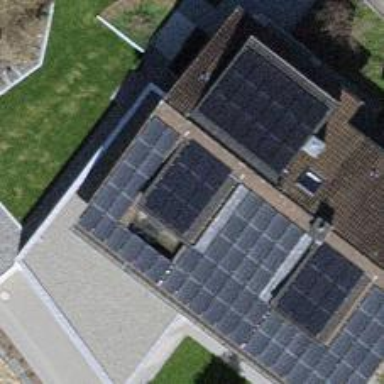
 consisting of solar photovoltaic panels."